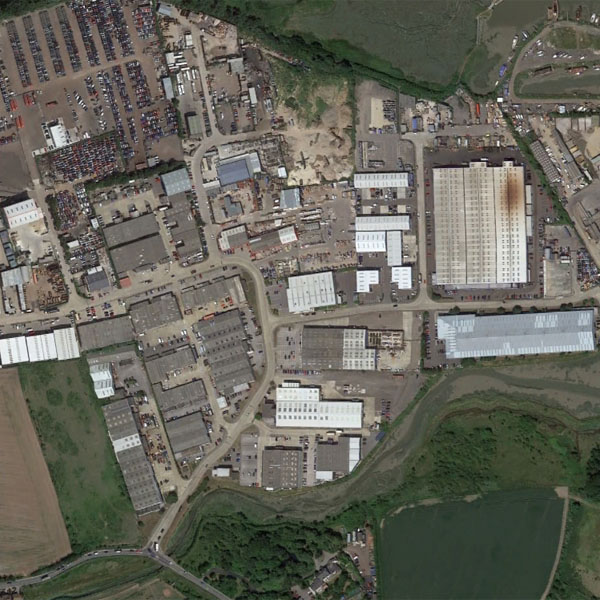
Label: Industrial